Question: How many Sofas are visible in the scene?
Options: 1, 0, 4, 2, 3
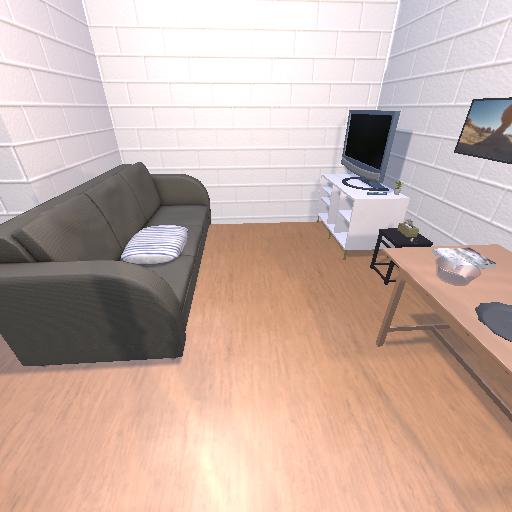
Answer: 1